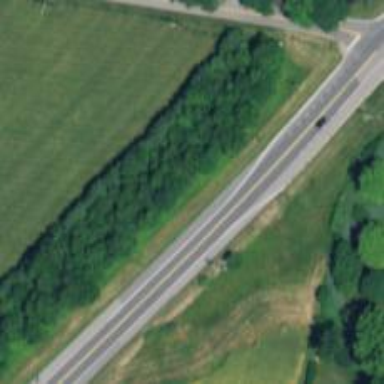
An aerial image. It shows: Asphalt road classified as trunk highway.